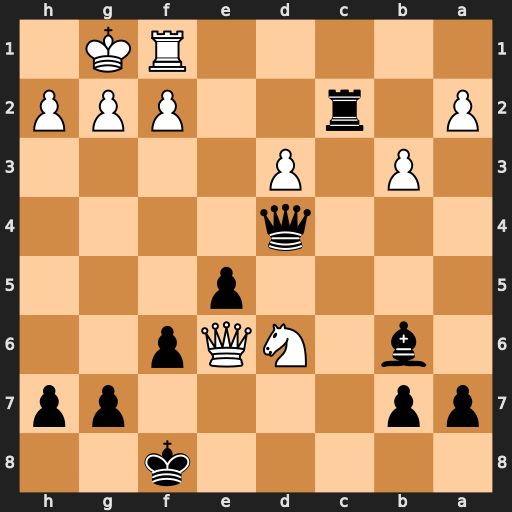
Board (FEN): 5k2/pp4pp/1b1NQp2/4p3/3q4/1P1P4/P1r2PPP/5RK1
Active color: b
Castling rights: -
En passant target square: -
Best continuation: Qxf2+ Rxf2 Rc1#